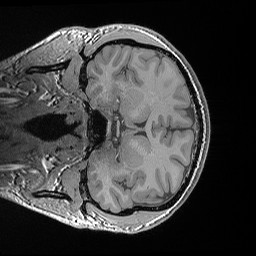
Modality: T1w
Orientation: coronal
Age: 26
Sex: male
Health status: healthy
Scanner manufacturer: siemens
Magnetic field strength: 3 T
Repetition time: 0.02 s
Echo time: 0.00492 s